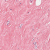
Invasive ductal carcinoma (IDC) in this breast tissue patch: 0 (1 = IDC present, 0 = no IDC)